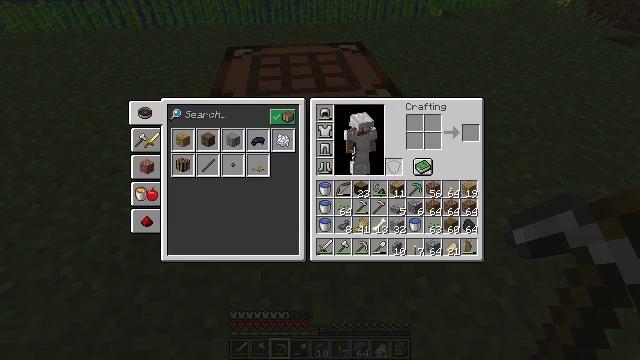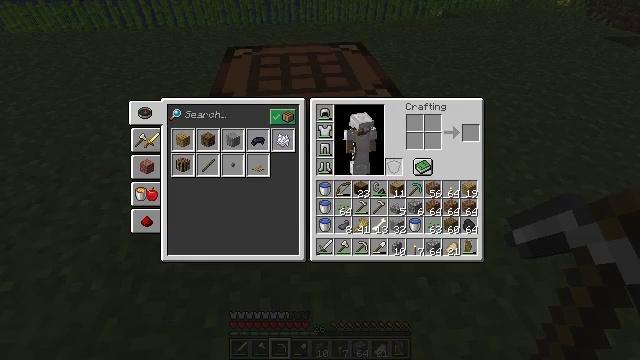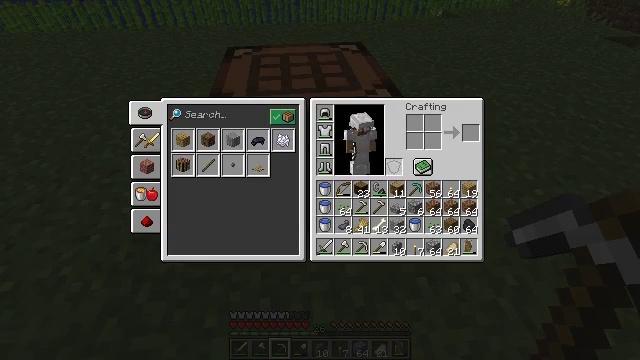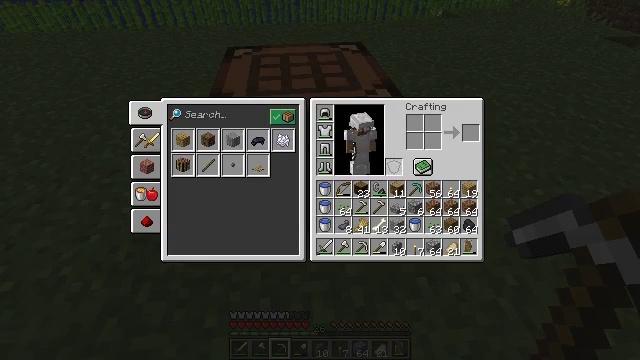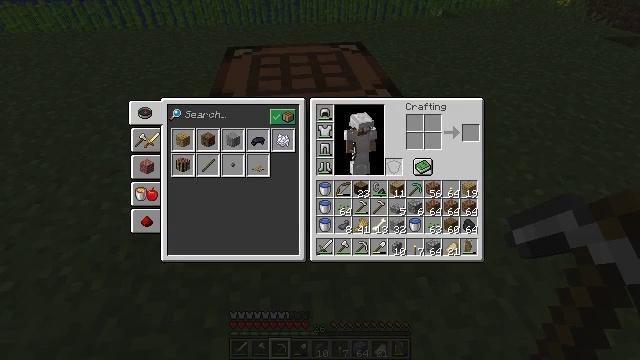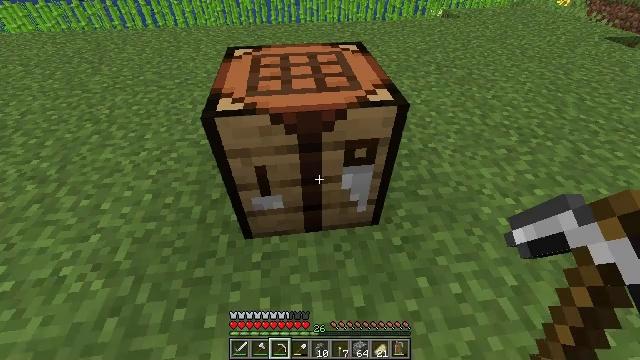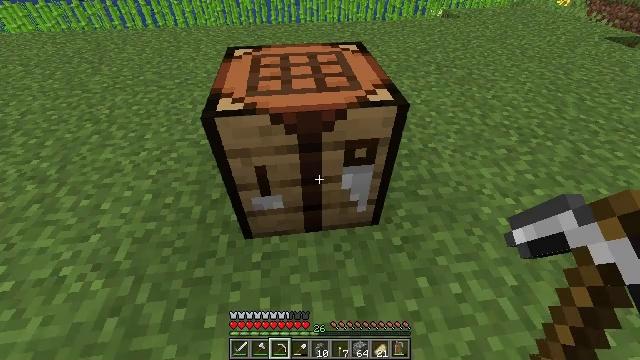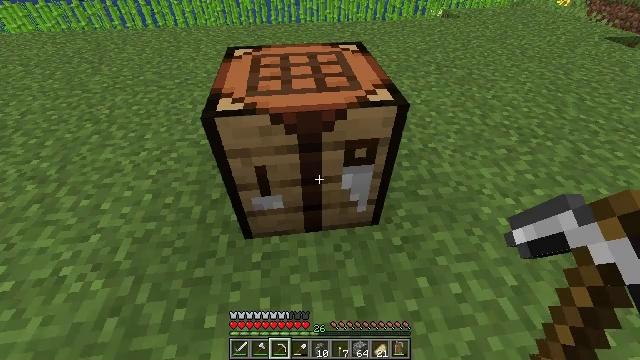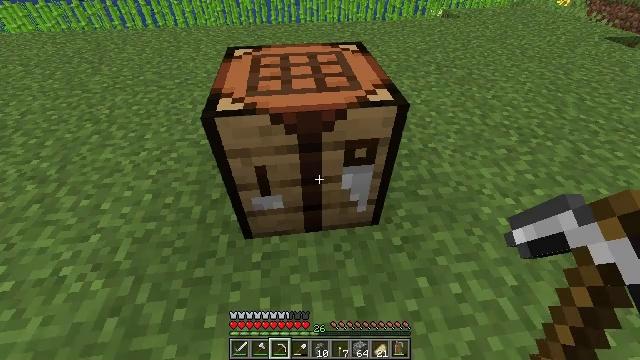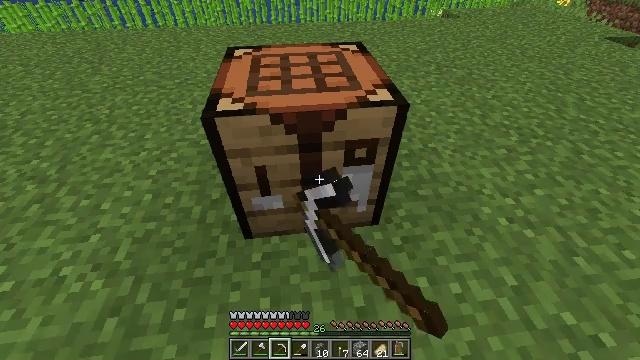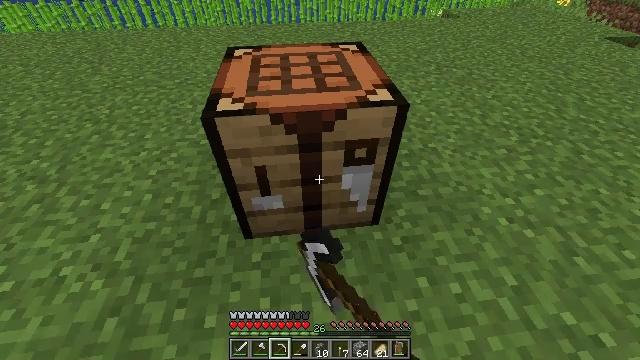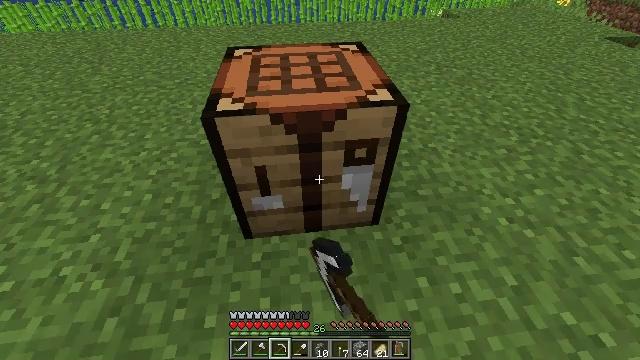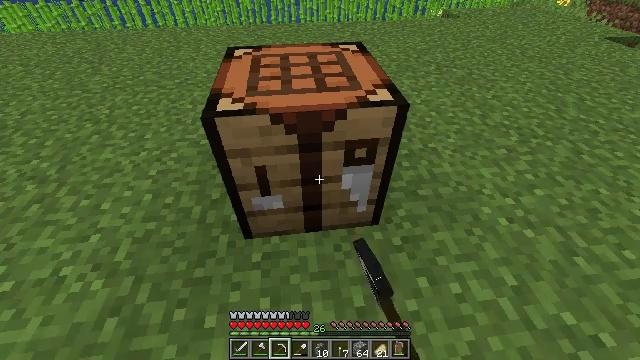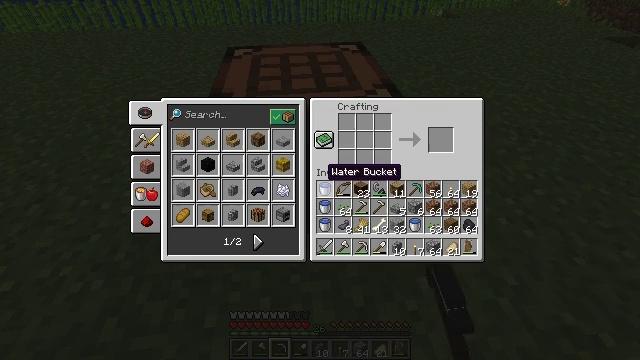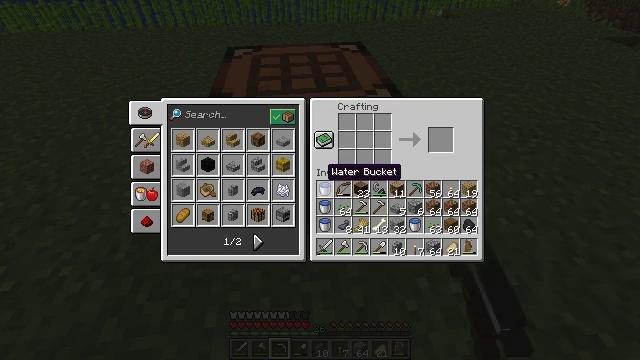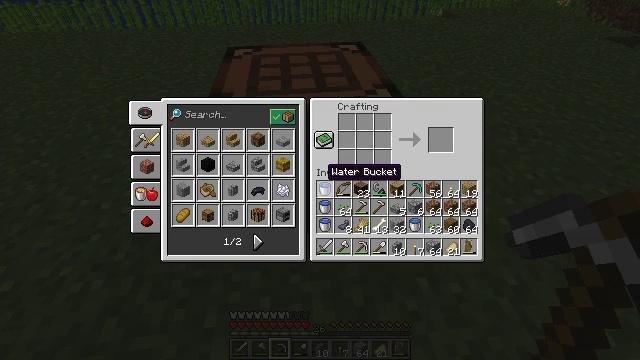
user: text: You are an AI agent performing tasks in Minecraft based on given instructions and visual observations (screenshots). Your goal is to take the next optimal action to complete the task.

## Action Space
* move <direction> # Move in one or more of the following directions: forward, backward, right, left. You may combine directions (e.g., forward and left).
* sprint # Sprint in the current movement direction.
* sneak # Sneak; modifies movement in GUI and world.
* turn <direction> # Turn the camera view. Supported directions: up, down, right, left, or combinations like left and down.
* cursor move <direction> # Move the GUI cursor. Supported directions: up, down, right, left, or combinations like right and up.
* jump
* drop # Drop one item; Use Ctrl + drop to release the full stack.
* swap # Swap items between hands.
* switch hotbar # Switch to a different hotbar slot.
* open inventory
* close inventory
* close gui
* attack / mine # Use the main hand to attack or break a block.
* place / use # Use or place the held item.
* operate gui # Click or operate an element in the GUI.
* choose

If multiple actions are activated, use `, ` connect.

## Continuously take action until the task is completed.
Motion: motion action
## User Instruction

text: Craft an andesite slab.
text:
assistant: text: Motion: sneak, attack / mine
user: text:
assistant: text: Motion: sneak, attack / mine
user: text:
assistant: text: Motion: sneak
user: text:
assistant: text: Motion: no_op
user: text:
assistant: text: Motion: no_op
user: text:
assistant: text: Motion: no_op
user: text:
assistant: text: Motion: no_op
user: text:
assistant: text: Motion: use / place
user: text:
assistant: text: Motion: use / place
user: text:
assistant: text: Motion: use / place
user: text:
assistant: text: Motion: no_op
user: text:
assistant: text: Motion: no_op
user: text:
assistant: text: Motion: no_op
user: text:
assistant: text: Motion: no_op
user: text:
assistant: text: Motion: no_op
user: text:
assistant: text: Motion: no_op
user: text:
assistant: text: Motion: no_op
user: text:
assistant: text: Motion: turn left
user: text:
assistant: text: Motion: turn left
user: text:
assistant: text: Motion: no_op
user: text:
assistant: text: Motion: no_op
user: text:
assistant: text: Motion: turn left
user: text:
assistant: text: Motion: no_op
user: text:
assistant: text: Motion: turn left
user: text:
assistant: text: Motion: no_op
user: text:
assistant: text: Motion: turn right
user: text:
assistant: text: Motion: turn right and up
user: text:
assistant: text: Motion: turn up
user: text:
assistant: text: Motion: turn up
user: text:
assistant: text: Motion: no_op